Question: I'am working on my own graphics engine using OpenGL and GLUT (under Linux, C). The problem is with the sprite loader.Basicaly, I have a structure that holds the data for rendering just a part of the texture, something like this:
'''
struct Sprite {
Vertex start,end,size;
int textureID;
}
'''
And I have a function that renders this to the screen. The represent the id of the texture. Vertices and represent uv coordinates(between 0 and 1), they specify the top left(start) and bottom right(end) of the sprite I want to render. Vertex specifies the actual size of the sprite in screen space.
This is a part of the function that splits the big texture in smaller sprites. This is just the math part of it and I made a C app to test it and it does'nt work how I want. and are the start uv coordinate(top left of the sprite), something like x(s.u) and y(s.v) . and are the end coordinate(bottom right of the sprite). and are the number of splits that are on the texture( in the image bellow there are 2 horrizontal splits and 2 vertical splits. represents which sprite I want.
'''
s.u=(1.0f/nx)*(id%nx-1);
s.v=(1.0f/ny)*(ny-id/nx);
e.u=s.u+(1.0f/nx);
e.v=s.v-(1.0f/nx);
'''
For example If I would give my function this numbers: id=1, nx=2, ny=2, it should return this coordinates: start(0;1) and end(0.5;0.5). start(0;1) is the top left coordinate, in the image is a yellow circle with a red circle inside, and end(0.5;0.5) is the bottom right coordinate, in the image is a yellow circle with a green circle inside.

My problem is that my function doesn't map correctly the sprites. I observed that if I add this: 'if(us<0) s.u=1+s.u;' between the first and the second lines I just end up with the sprites 2 and 4 mixed up.
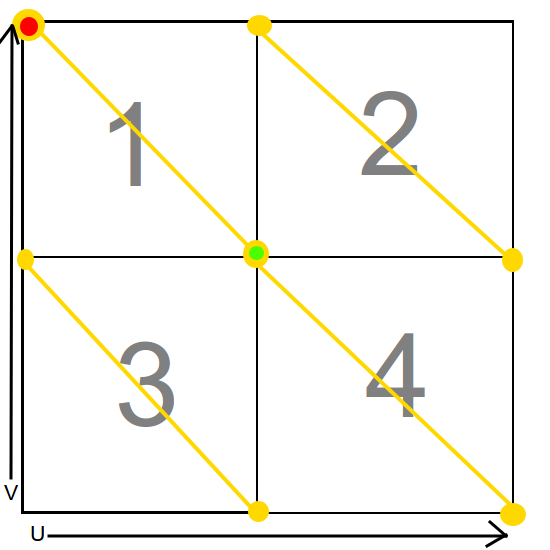
Answer: I'm not sure why are you mixing within your equation. Furthermore, your structure just needs the start point and dimensions of the Sprite:
'''
struct Sprite {
Vertex start,end;
int textureID;
}
// nx and ny are indexes of which sprite inside the atlas do you need (index starting at 0
// xsize and ysize are the standard size of an sprite in texture space, for example
// in your example both would be 0.5
Sprite generateSprite(int nx, int ny, int xsize int ysize){
Sprite s;
s.start.u = xsize*nx;
s.start.v = ysize*ny;
s.end.u = s.start.u+xsize;
s.end.v = s.start.v+ysize;
}
'''
That's what I think you are trying to archive, hope that helps.
EDIT: you can calculate xsize and ysize easily, for example if your texture holds 4x4 sprites of the same size, xsize = ysize = 1.0/4